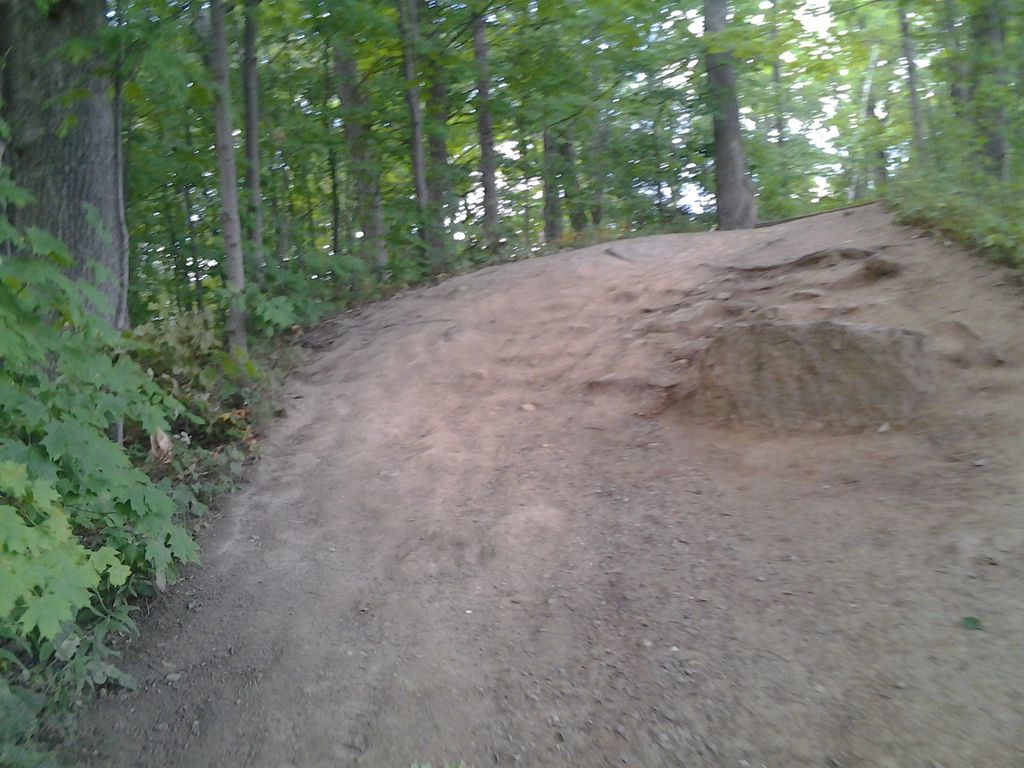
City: hamilton